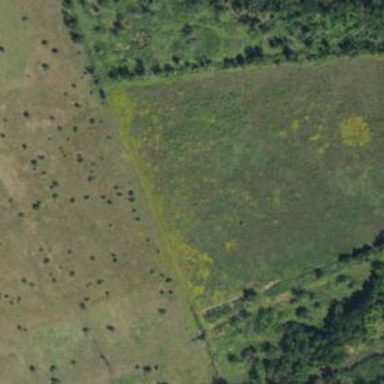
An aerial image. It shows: Grassland area with hay crops.